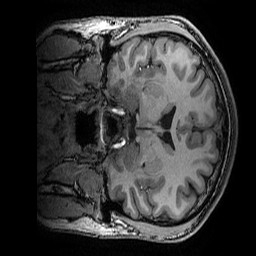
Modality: T1w
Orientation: coronal
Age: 20
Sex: male
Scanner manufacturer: ge
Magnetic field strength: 3 T
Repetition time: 0.007 s
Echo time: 0.00342 s